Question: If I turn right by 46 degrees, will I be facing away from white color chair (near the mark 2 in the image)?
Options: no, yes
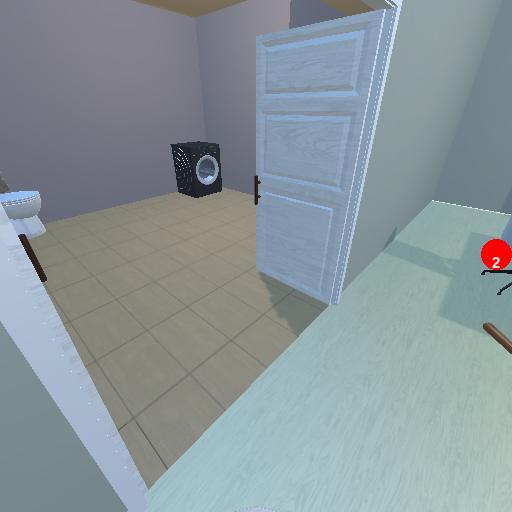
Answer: no